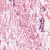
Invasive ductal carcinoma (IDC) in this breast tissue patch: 0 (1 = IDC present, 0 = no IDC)